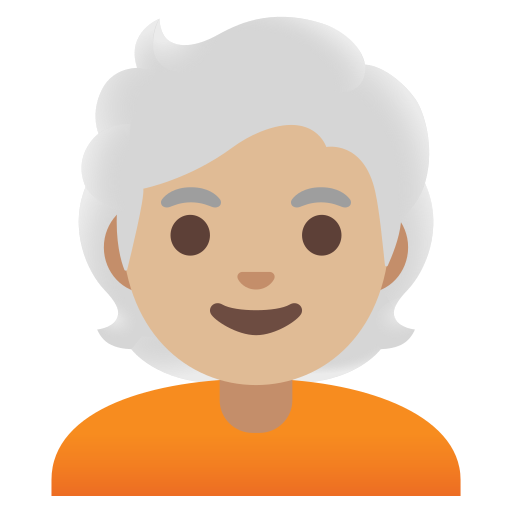
Emoji: 🧑🏼‍🦳